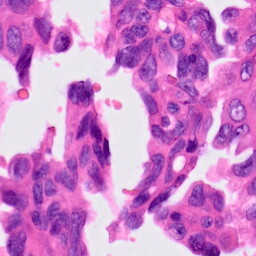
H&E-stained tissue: Lung